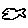
Label: fish